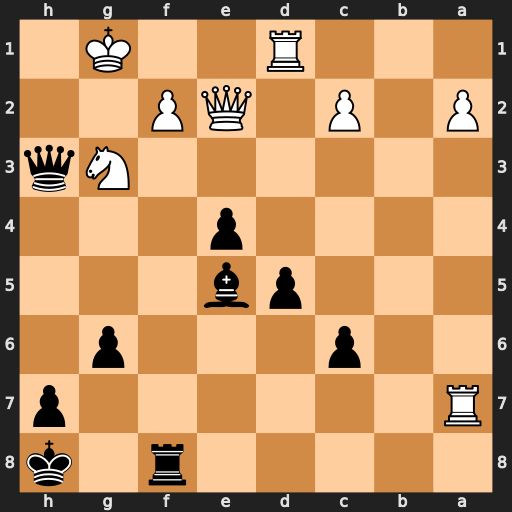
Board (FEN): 5r1k/R6p/2p3p1/3pb3/4p3/6Nq/P1P1QP2/3R2K1
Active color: b
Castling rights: -
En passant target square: -
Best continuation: Bxg3 fxg3 Qxg3+ Qg2 Qe3+